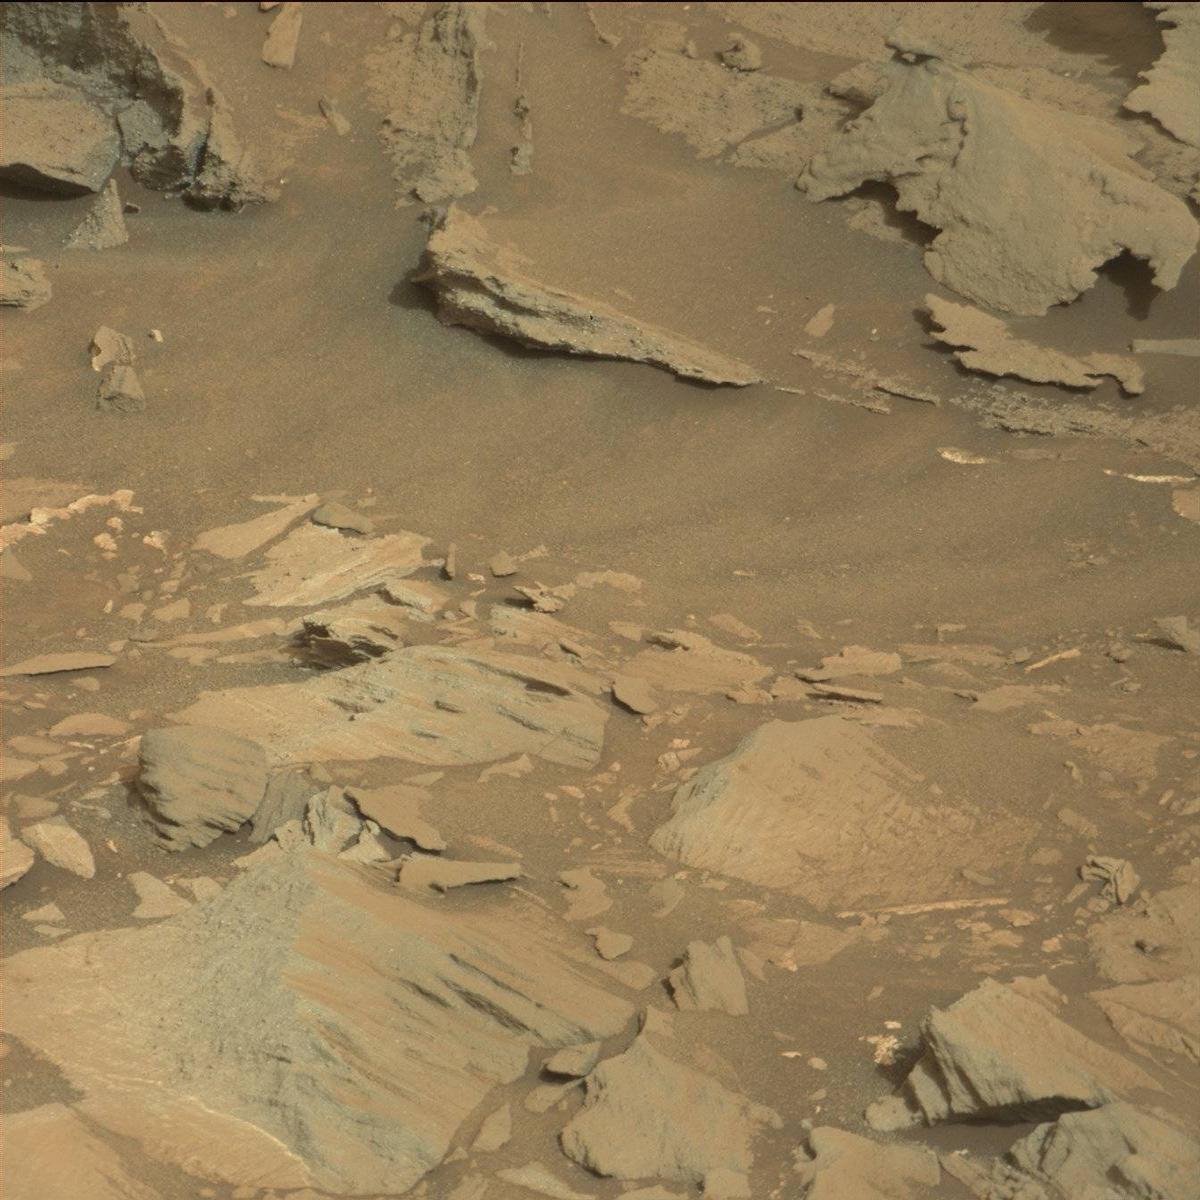
Terrain classes present: Bedrock, Sand / Soil